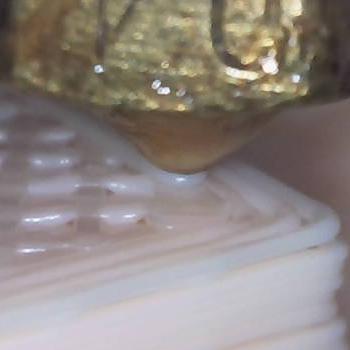
Flow rate: 267%